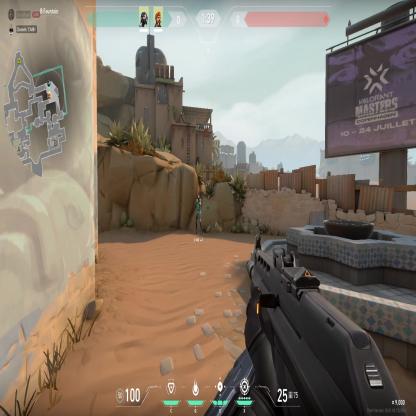
Label: teammate